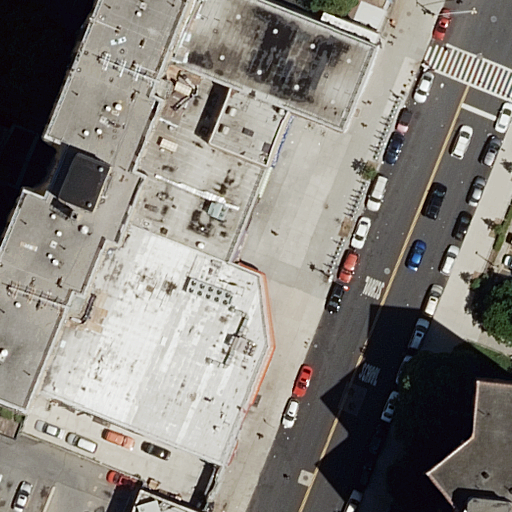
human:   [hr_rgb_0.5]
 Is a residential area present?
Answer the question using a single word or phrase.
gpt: yes

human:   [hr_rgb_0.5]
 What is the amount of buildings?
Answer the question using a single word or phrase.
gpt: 4

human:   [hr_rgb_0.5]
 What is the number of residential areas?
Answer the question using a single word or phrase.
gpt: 2

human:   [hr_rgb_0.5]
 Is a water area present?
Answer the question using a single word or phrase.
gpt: no

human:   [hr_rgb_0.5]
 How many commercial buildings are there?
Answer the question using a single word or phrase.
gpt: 0

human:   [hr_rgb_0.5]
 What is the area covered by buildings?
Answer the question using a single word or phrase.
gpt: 1581m2

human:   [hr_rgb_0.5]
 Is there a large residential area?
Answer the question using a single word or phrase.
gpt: yes

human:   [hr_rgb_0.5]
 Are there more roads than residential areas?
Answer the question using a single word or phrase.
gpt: yes

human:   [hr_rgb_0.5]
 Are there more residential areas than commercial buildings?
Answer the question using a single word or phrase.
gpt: yes

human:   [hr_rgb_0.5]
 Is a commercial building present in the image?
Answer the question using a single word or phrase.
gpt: no

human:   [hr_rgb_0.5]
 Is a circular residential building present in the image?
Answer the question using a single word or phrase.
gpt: no

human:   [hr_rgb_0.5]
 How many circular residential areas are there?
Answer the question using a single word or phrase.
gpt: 0

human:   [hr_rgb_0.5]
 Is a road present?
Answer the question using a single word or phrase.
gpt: yes

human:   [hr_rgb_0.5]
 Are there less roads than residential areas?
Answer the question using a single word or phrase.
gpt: no

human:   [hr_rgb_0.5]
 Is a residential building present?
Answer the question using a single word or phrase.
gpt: yes

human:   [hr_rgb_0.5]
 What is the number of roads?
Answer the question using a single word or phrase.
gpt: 6

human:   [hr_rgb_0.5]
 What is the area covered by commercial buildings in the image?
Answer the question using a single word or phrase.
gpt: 0m2

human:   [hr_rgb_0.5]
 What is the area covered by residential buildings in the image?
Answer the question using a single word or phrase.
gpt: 1581m2

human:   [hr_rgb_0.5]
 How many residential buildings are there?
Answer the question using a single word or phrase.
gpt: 4

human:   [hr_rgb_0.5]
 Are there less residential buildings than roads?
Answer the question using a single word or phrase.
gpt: yes

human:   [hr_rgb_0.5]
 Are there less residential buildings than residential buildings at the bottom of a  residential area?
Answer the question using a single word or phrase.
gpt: no

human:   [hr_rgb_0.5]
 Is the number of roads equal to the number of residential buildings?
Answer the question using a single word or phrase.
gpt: no

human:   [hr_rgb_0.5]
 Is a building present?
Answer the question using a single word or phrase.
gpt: yes

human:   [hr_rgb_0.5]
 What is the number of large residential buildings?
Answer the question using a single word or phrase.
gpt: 2

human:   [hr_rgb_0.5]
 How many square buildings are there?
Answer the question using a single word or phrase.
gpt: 0

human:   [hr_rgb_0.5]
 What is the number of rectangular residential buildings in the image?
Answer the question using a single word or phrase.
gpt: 3

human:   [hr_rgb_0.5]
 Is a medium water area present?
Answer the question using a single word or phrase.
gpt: no

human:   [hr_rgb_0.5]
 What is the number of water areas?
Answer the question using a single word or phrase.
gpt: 0

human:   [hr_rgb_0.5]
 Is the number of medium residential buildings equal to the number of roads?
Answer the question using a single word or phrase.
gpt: no

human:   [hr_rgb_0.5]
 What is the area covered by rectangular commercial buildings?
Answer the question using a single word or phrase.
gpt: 0m2

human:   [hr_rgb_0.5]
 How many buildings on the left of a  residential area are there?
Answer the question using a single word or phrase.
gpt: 3

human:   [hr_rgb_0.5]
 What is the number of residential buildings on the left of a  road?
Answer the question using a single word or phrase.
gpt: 3

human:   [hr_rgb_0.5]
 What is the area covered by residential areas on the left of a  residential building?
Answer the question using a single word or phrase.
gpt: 34m2

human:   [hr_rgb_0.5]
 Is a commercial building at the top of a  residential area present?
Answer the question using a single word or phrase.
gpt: no

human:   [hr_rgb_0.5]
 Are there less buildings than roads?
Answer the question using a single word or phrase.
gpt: yes

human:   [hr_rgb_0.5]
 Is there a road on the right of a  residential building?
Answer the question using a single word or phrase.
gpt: yes

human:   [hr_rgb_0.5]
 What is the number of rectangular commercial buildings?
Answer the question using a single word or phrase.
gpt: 0

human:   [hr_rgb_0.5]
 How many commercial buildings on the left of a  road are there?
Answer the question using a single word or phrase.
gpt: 0

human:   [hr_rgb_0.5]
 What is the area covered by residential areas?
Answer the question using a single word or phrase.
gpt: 3031m2

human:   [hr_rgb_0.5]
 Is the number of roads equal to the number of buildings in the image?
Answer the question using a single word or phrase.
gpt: no

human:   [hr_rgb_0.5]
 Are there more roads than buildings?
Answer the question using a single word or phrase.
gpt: yes

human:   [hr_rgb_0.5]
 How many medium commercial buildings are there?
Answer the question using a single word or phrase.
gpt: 0

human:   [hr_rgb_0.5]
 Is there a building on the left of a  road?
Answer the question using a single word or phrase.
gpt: yes

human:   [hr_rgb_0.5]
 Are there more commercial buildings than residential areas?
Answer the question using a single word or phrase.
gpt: no

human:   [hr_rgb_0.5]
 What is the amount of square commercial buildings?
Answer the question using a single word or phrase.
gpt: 0

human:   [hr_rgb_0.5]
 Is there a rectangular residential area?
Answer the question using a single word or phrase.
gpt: yes

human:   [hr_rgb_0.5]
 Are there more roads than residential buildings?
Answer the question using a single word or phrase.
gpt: yes

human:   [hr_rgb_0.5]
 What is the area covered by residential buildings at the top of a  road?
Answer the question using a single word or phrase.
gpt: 168m2

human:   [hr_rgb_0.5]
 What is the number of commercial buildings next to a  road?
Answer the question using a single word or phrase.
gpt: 0

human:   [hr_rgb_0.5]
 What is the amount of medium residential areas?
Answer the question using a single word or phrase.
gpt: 0

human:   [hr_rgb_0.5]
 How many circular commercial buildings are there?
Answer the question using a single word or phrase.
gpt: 0

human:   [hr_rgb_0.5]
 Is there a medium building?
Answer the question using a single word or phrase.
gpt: yes

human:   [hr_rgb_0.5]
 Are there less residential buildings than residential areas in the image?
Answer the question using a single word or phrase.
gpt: no

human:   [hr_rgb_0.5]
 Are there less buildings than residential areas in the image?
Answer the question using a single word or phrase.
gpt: no

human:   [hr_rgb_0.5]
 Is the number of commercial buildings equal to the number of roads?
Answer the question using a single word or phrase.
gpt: no

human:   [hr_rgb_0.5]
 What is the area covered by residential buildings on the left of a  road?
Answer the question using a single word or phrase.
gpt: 774m2

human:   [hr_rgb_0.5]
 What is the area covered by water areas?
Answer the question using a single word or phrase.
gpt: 0m2

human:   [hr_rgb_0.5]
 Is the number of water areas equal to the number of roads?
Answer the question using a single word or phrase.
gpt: no

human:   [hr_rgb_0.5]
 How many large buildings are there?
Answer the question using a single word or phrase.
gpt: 2

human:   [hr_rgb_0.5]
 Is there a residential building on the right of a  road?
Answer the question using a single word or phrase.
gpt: yes

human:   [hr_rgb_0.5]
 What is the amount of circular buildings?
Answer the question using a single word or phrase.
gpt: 0

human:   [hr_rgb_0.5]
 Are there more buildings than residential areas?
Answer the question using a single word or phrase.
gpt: yes

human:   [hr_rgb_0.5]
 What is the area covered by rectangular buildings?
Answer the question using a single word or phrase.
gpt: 774m2

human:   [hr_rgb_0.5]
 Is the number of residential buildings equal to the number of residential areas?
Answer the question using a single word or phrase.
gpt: no